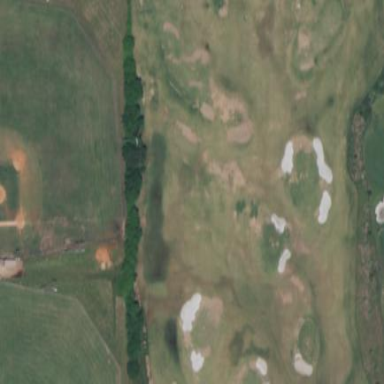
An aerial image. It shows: Grassy area designated as driving range for golf.